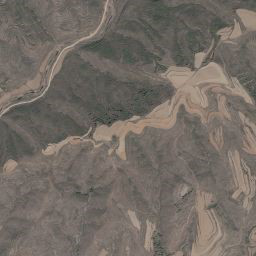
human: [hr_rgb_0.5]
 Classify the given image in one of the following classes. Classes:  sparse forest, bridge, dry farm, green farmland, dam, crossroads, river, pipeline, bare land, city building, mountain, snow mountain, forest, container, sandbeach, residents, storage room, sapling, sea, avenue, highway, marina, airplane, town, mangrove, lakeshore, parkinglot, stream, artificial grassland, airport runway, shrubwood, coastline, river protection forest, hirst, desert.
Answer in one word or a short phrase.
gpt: mountain